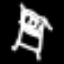
Label: bed